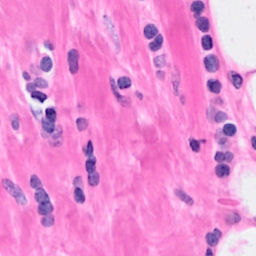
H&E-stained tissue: Breast